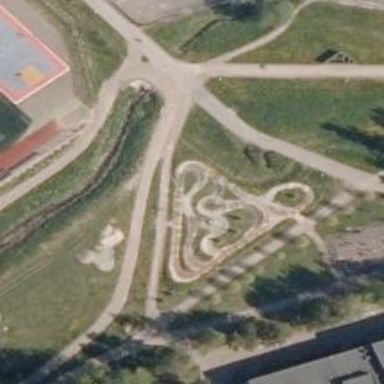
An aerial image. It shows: Track path through leisure land.